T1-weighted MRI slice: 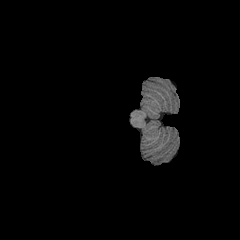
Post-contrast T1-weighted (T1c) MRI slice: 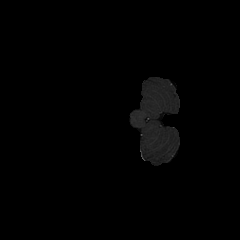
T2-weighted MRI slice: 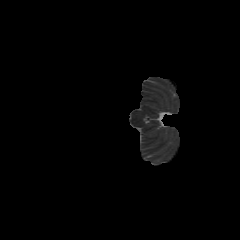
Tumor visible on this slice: no